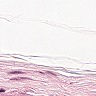
Metastatic tissue present: no